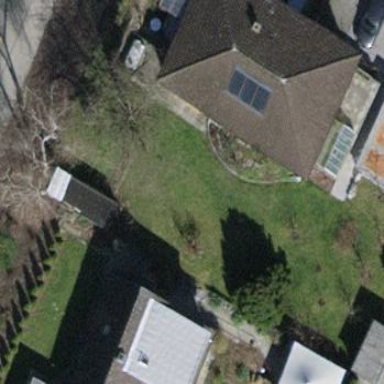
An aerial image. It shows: Detached building.